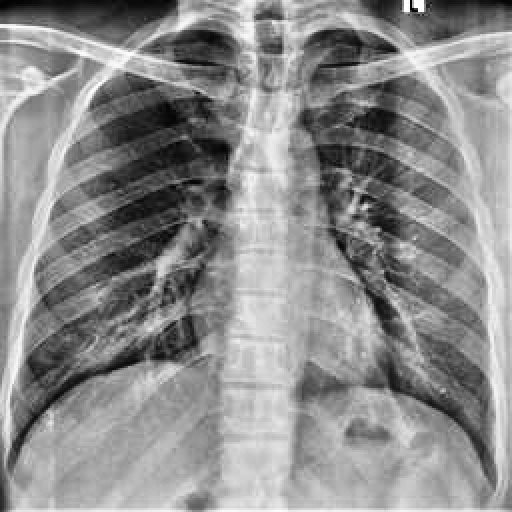
Finding: NORMAL